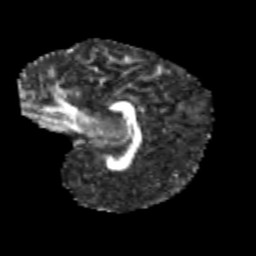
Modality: FA
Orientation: sagittal
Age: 9
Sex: female
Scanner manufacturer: siemens
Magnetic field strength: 3 T
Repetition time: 3.8 s
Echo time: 0.07 s